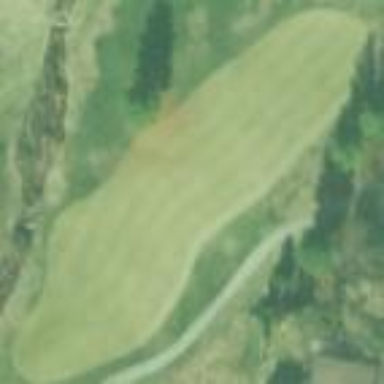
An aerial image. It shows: Grassy golf fairway.